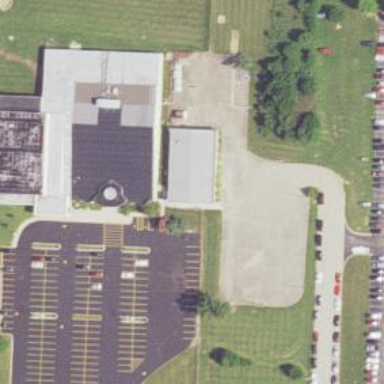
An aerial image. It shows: School building.